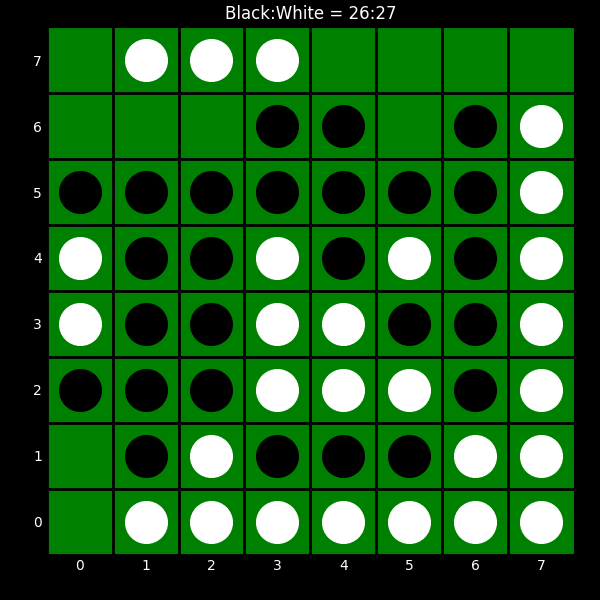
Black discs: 26
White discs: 27